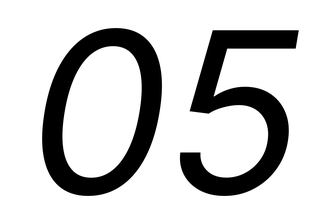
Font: Inter-Italic_Italic